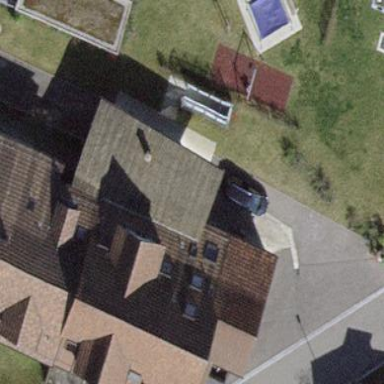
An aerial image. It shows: Building with tile roof.